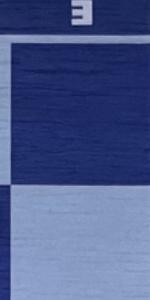
Label: Empty